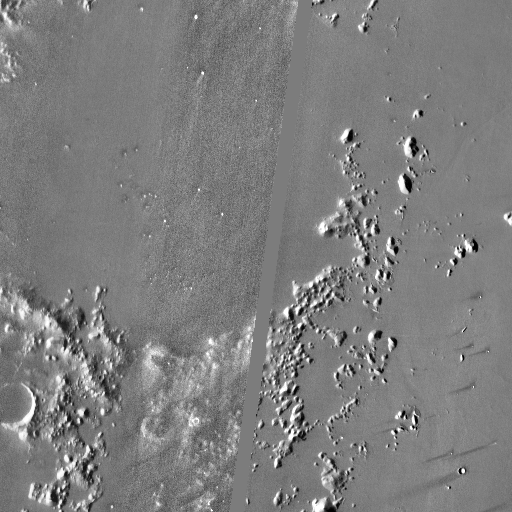
Crater classes present: Background, Other, Buried